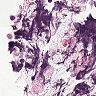
Metastatic tissue present: no